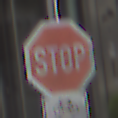
Verkehrszeichen: Stop
Zusatzzeichen unten: RichtungsangabeDurchPfeile9
Umgebung: Outdoor, Urban
Tageszeit: Midday
Wetter: Overcast
Licht: Natural
Jahreszeit: NotSpecified
Kontrast: LowContrast